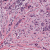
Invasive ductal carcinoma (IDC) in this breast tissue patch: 1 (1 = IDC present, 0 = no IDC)